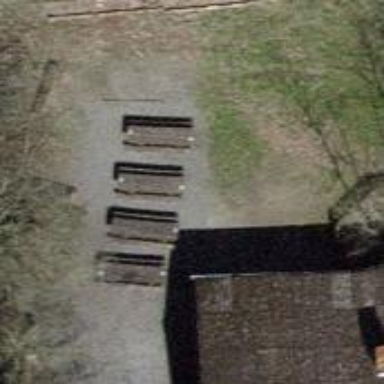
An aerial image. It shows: Picnic table located in leisure land area.